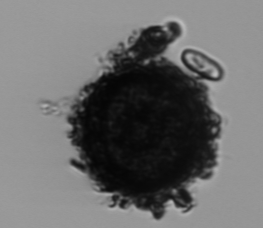
Label: Thalassiosira_TAG_external_detritus